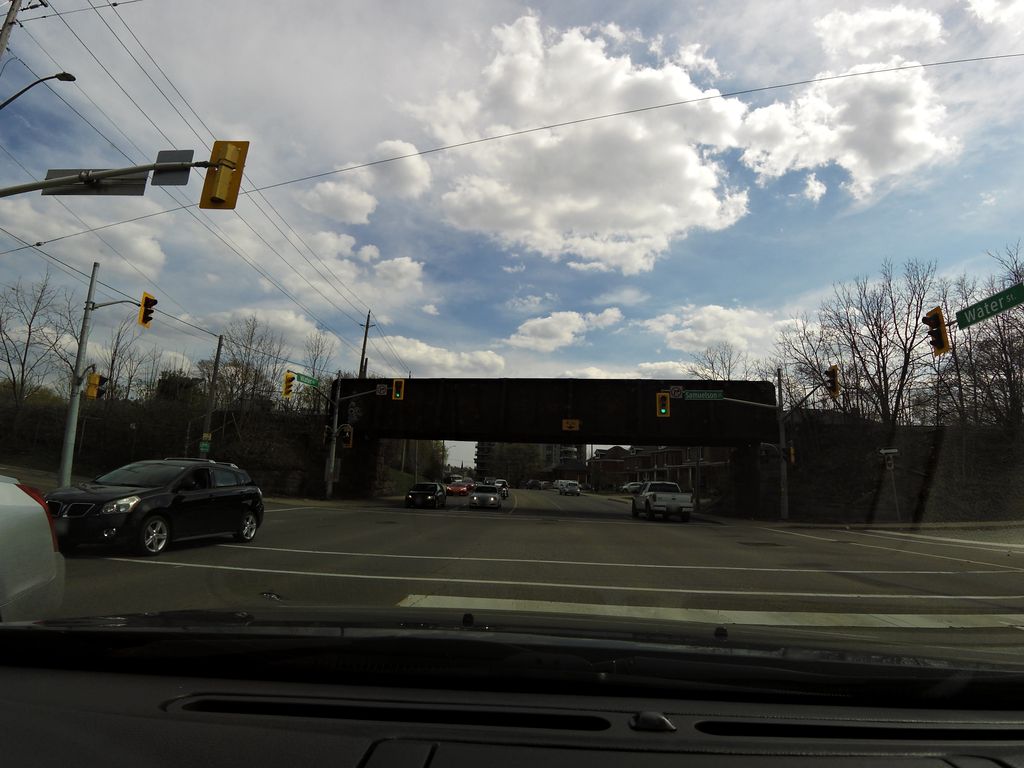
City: kitchener-waterloo